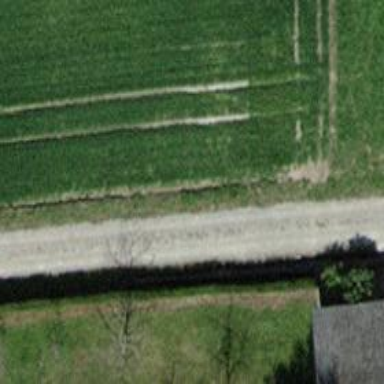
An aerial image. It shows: Pebblestone track with grade3 tracktype.